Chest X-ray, AP view. Patient: 26 years old, sex M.
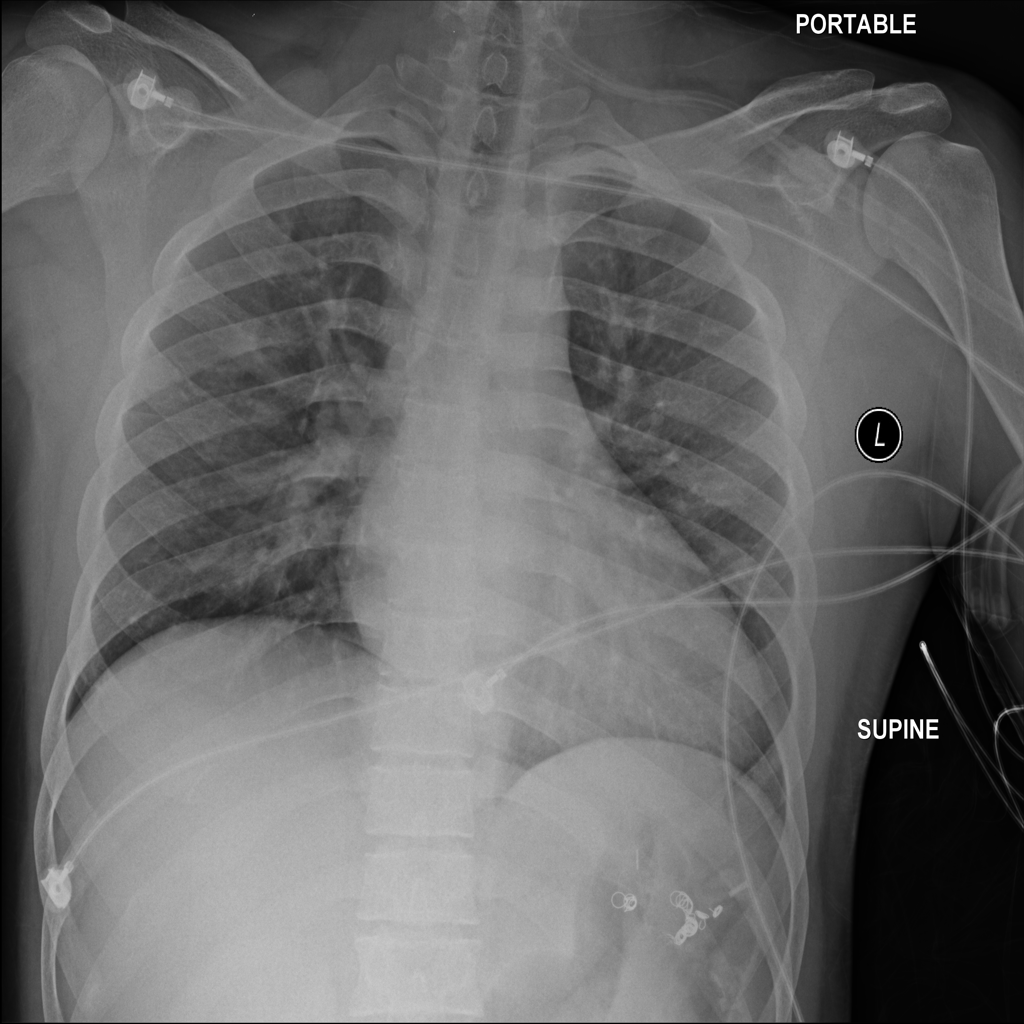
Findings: No Finding